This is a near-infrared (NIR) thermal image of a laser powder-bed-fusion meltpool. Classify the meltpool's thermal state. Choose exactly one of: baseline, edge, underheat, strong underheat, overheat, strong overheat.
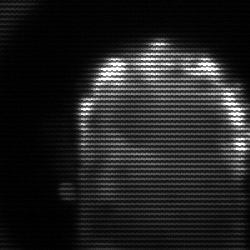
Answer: baseline